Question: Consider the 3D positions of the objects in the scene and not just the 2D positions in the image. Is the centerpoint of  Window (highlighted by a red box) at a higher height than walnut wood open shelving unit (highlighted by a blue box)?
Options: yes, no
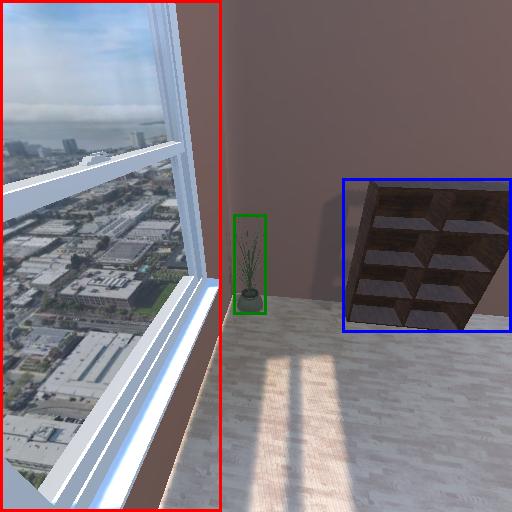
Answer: yes